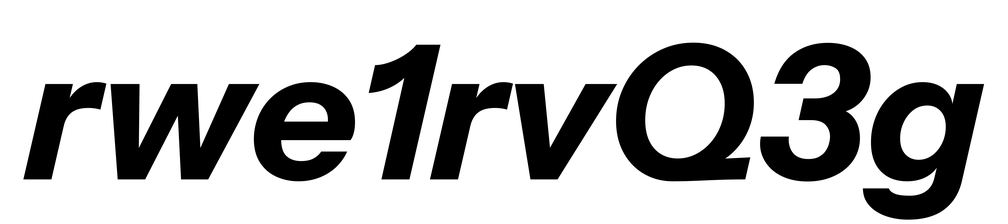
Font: InstrumentSans-Italic_Bold_Italic